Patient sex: M
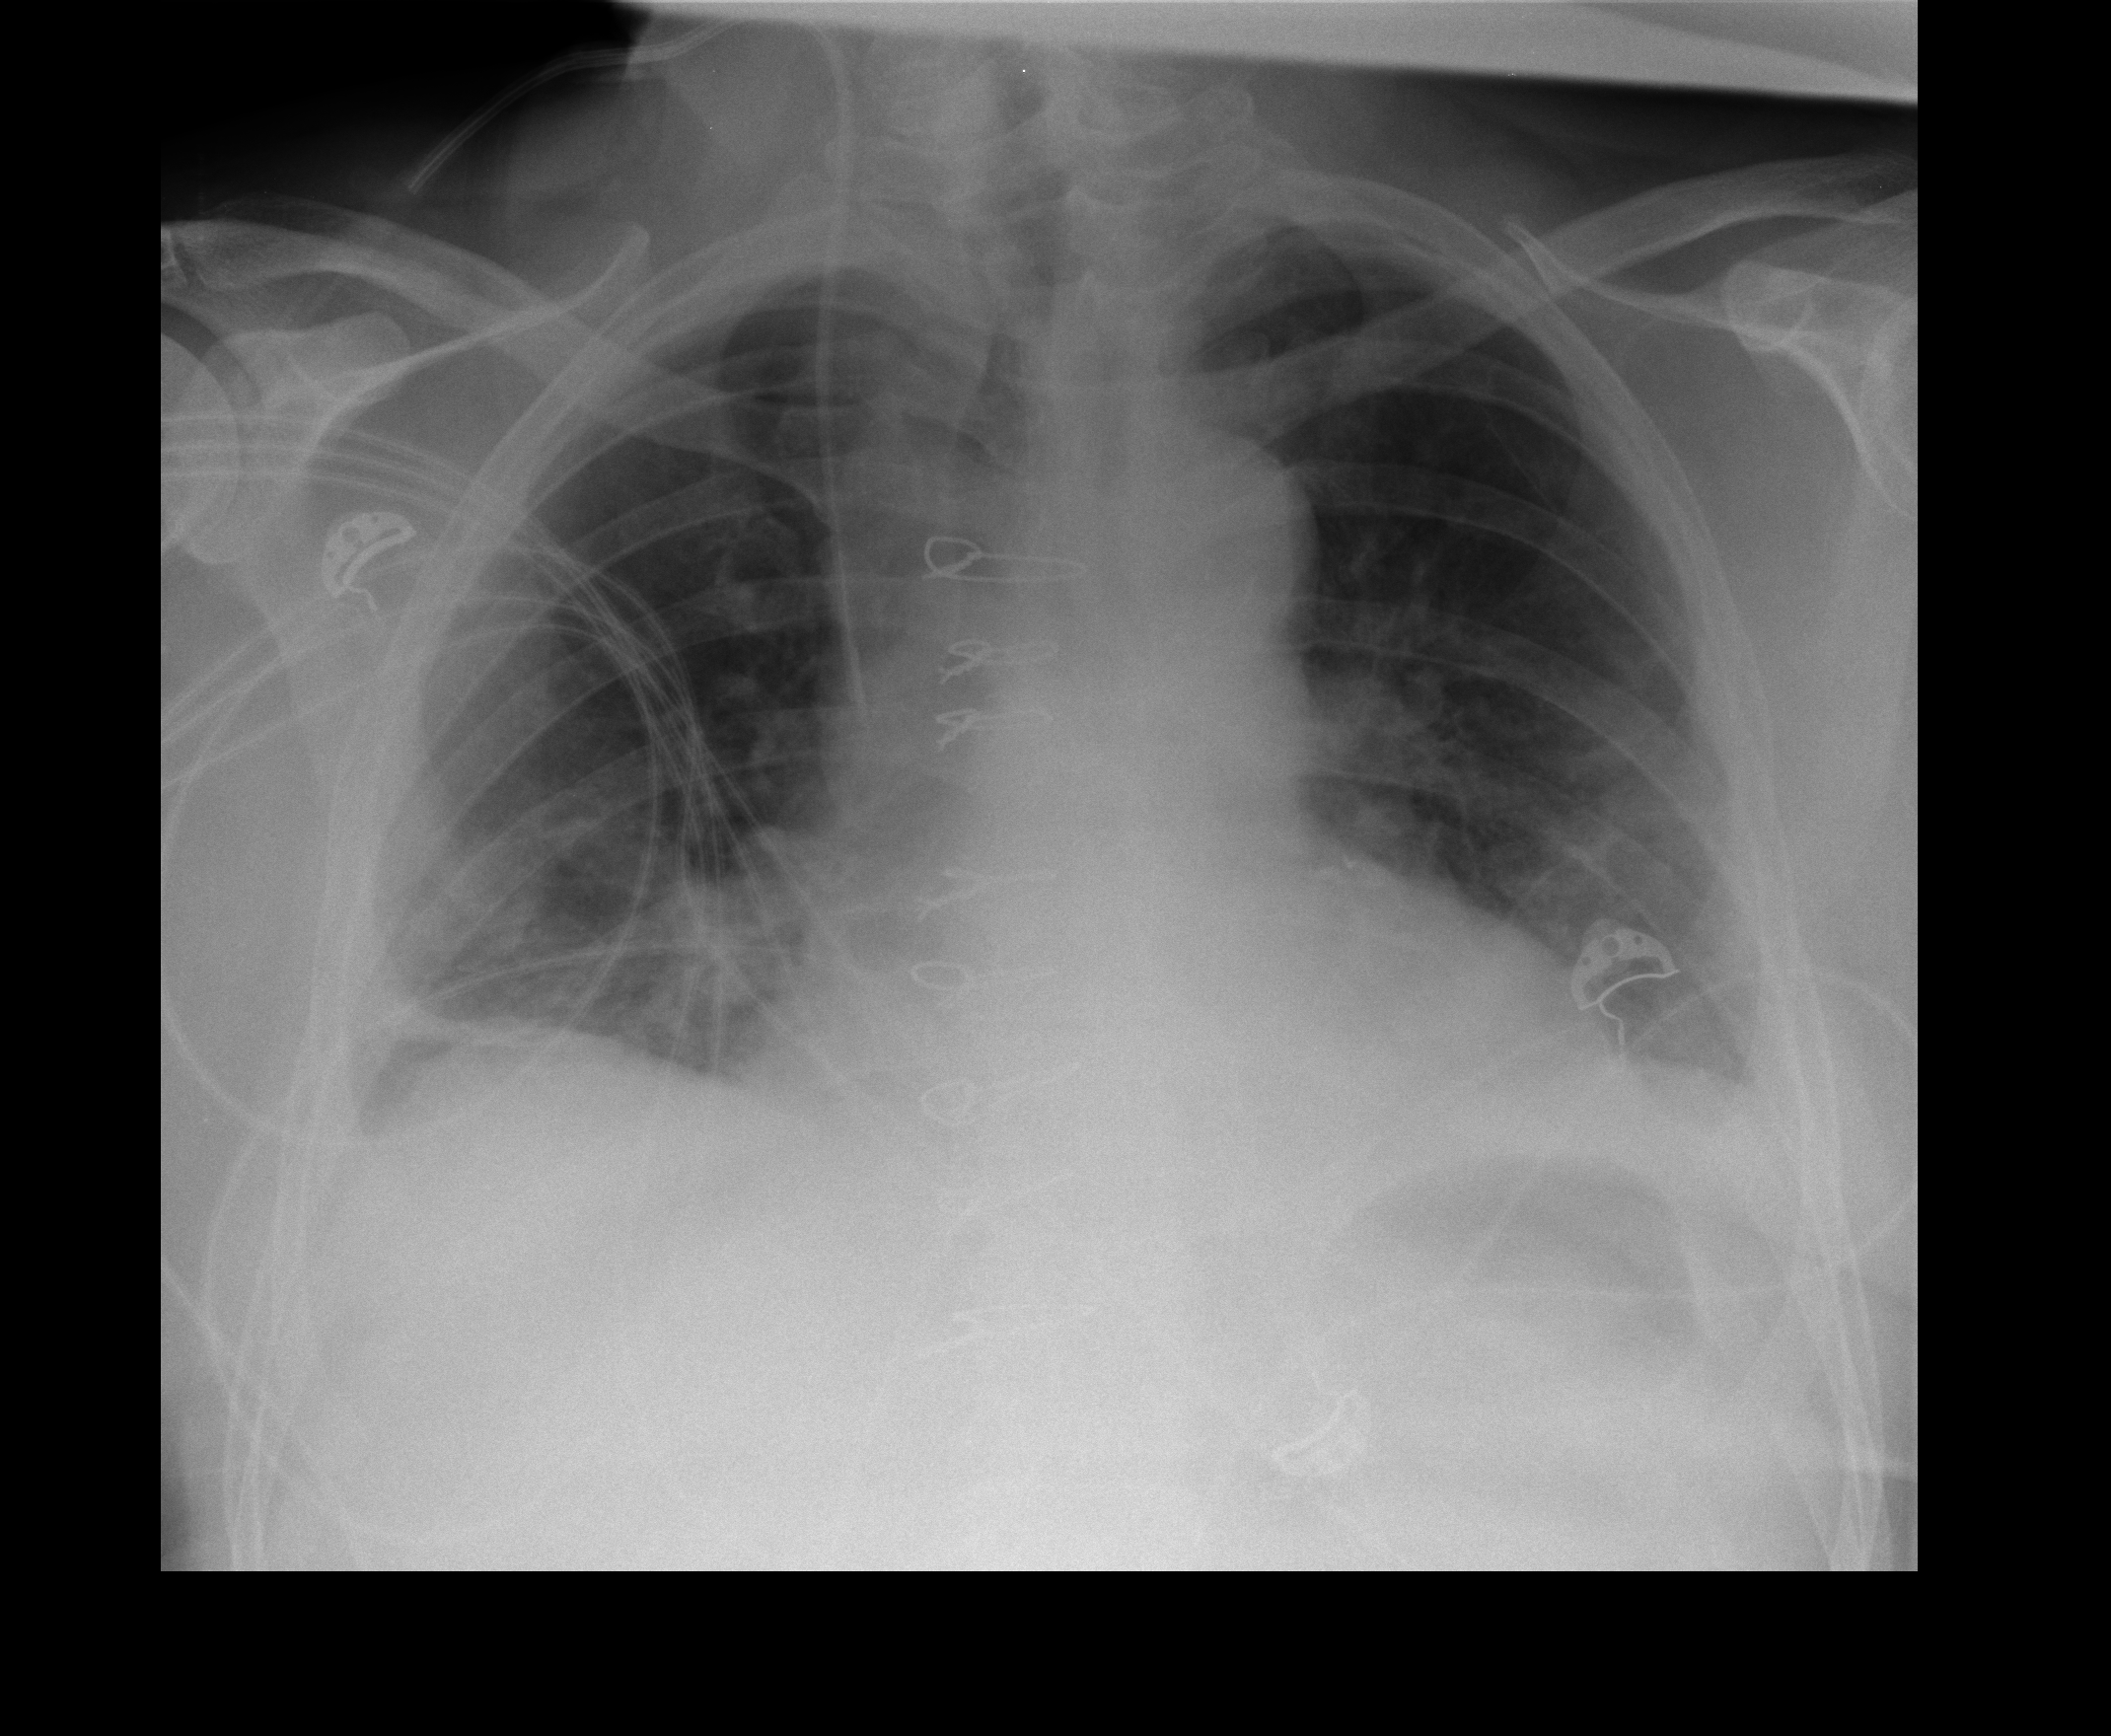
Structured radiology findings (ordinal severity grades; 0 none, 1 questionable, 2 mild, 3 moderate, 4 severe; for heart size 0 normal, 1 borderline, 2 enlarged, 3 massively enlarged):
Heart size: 0
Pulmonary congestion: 2
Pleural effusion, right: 0
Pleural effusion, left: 0
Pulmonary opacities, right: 0
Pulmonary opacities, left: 0
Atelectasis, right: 2
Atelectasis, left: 2